Field crop: maize
Growth stage: 1
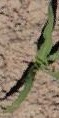
Species: maize